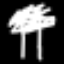
Label: palm tree